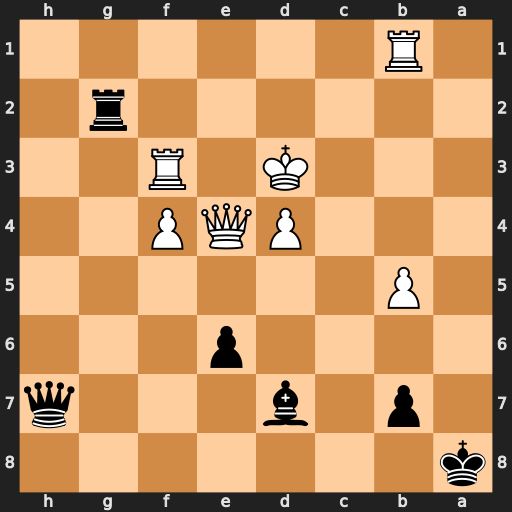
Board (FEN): k7/1p1b3q/4p3/1P6/3PQP2/3K1R2/6r1/1R6
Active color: b
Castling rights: -
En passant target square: -
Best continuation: Rd2+ Kxd2 Qxe4